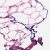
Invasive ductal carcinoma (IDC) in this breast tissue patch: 0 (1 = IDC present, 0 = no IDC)